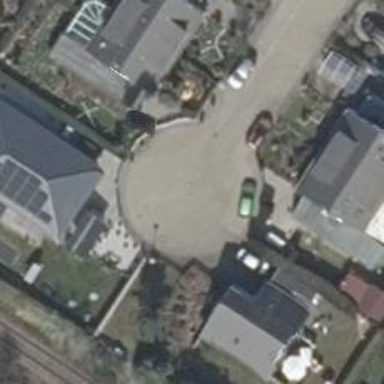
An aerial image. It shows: Residential road.